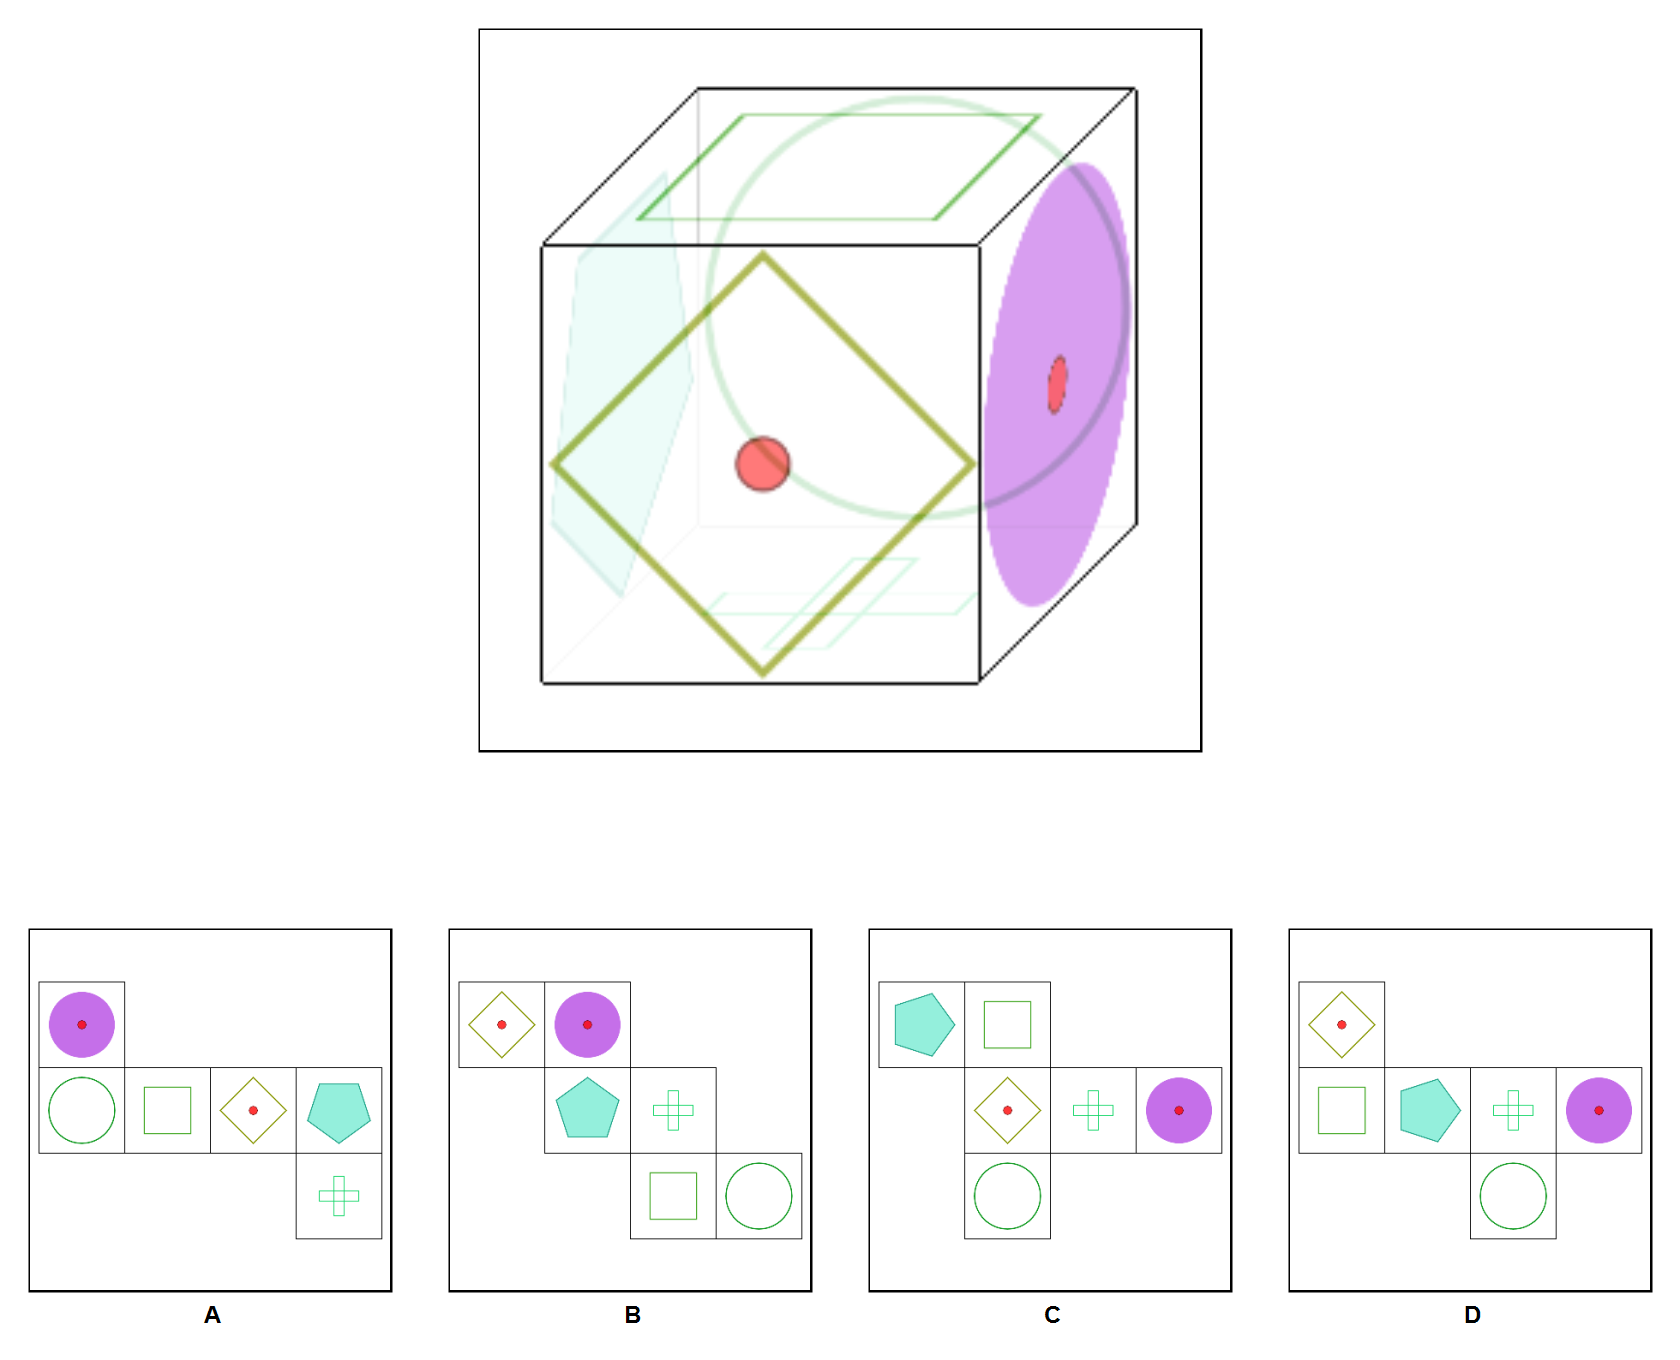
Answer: D